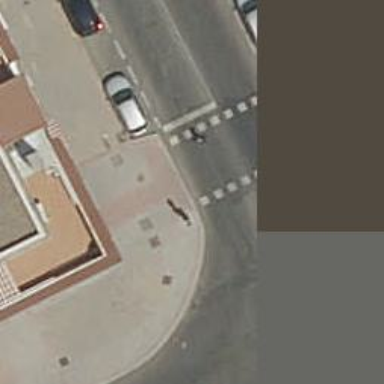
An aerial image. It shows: Uncontrolled crossing on the road.